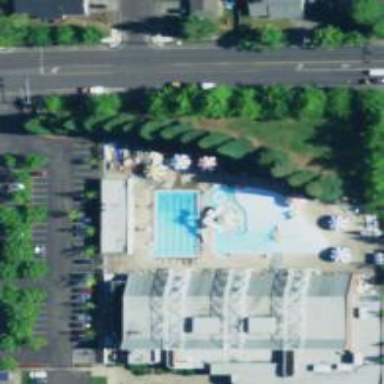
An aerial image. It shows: Lifeguard on duty.